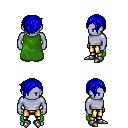
a pixel art fantasy rpg character, male body template, dark elf, purple skin, green cape, gold greaves, blue pixie cut hairstyle, metal boots, four views (front, back, left, right), 2x2 character sprite sheet, small pixel art, hard edges, no anti-aliasing